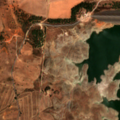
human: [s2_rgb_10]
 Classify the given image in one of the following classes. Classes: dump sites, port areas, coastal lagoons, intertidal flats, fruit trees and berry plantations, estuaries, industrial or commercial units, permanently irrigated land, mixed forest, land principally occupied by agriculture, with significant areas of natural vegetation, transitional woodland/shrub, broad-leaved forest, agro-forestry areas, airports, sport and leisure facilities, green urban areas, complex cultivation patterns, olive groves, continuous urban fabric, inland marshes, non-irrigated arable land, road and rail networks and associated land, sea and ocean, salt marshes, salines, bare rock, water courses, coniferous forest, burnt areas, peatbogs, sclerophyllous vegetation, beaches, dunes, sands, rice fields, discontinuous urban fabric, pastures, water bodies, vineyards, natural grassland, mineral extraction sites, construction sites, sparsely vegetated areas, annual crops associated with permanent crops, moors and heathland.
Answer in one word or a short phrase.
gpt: non-irrigated arable land, pastures, agro-forestry areas, transitional woodland/shrub, water bodies